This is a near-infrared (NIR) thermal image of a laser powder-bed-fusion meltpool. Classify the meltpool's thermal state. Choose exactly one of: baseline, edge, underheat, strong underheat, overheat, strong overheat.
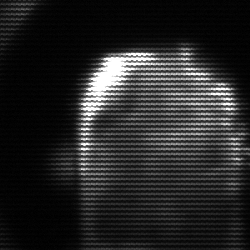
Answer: baseline